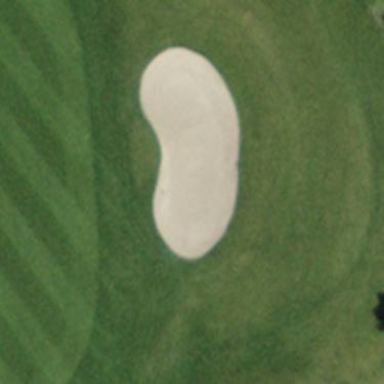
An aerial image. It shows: Sandy area is golf bunker.